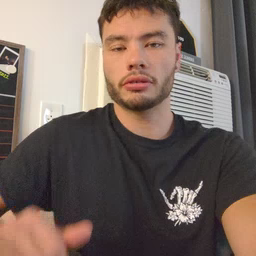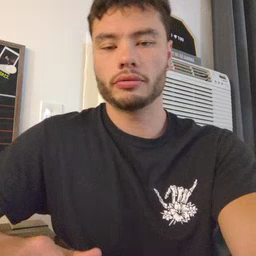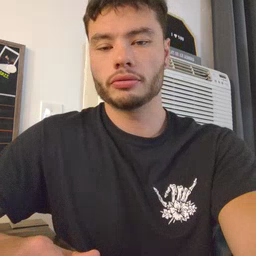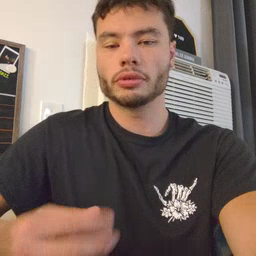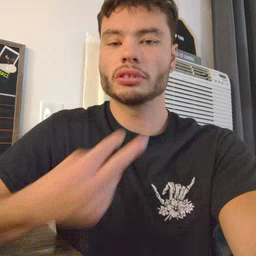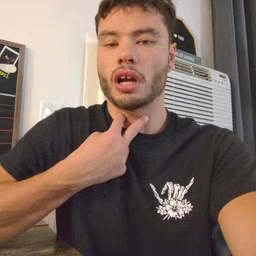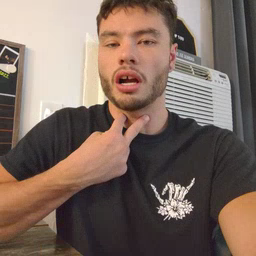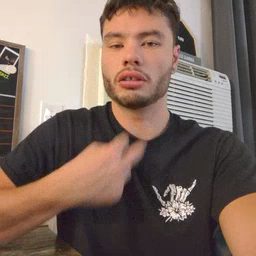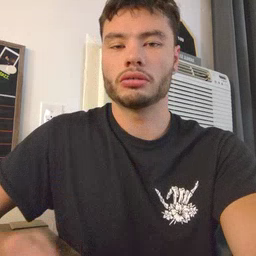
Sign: stuck